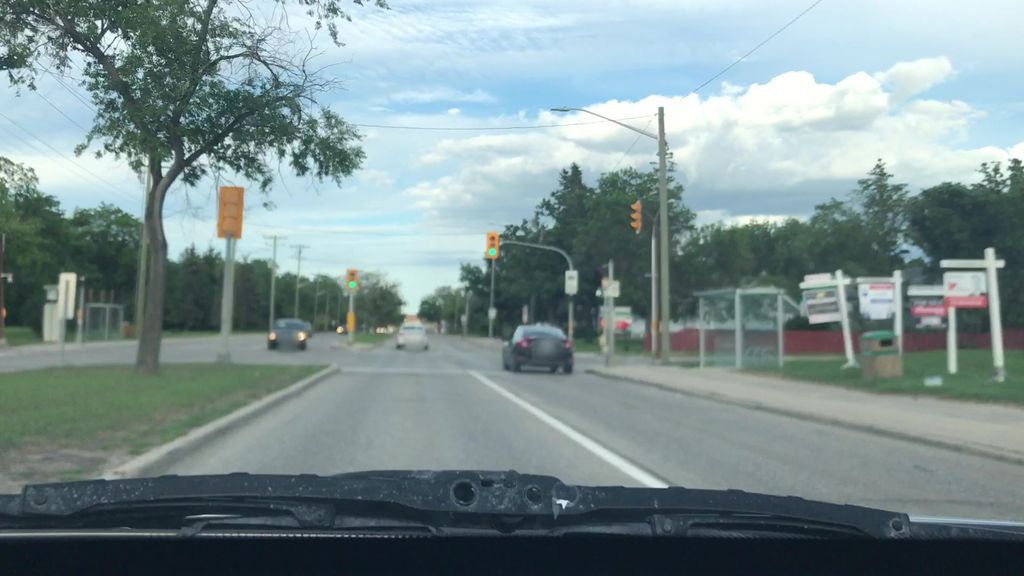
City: winnipeg